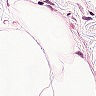
Metastatic tissue present: no